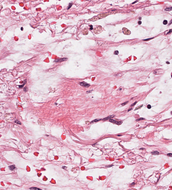
Tumor epithelial tissue: no
Tumor-associated stroma tissue: yes
Normal tissue: no